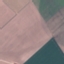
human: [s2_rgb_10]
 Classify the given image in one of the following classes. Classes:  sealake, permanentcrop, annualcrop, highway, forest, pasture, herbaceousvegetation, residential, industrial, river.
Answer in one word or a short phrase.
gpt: AnnualCrop